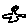
Label: bird